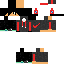
A male human skin with dark skin, wearing brown long hair dressed in a blue hoodie and black pants, featuring a closed mouth.